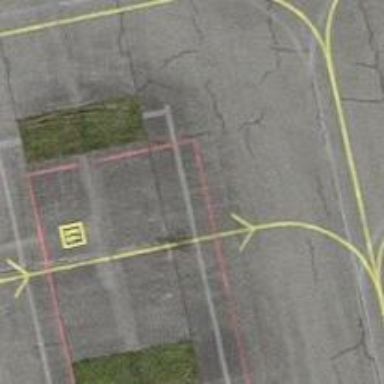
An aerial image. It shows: View of taxiway at the airport.